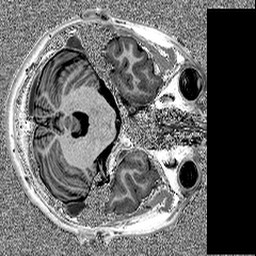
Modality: MP2RAGE
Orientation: axial
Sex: male